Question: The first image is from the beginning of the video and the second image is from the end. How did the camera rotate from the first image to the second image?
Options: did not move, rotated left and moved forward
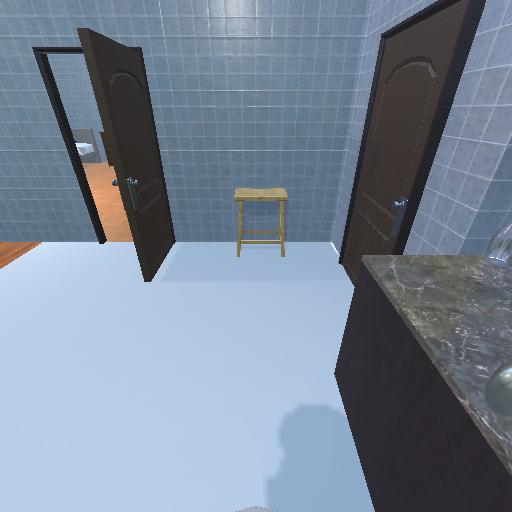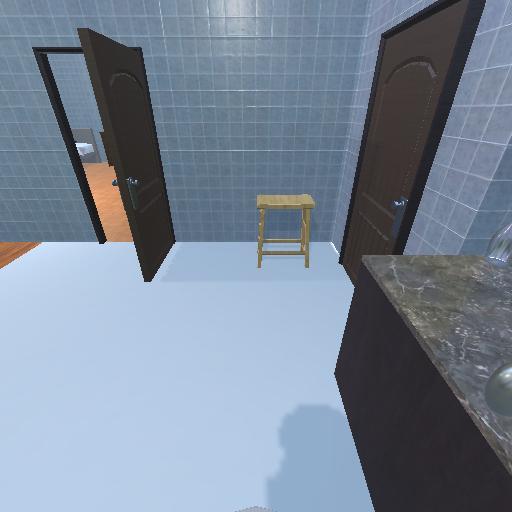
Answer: did not move